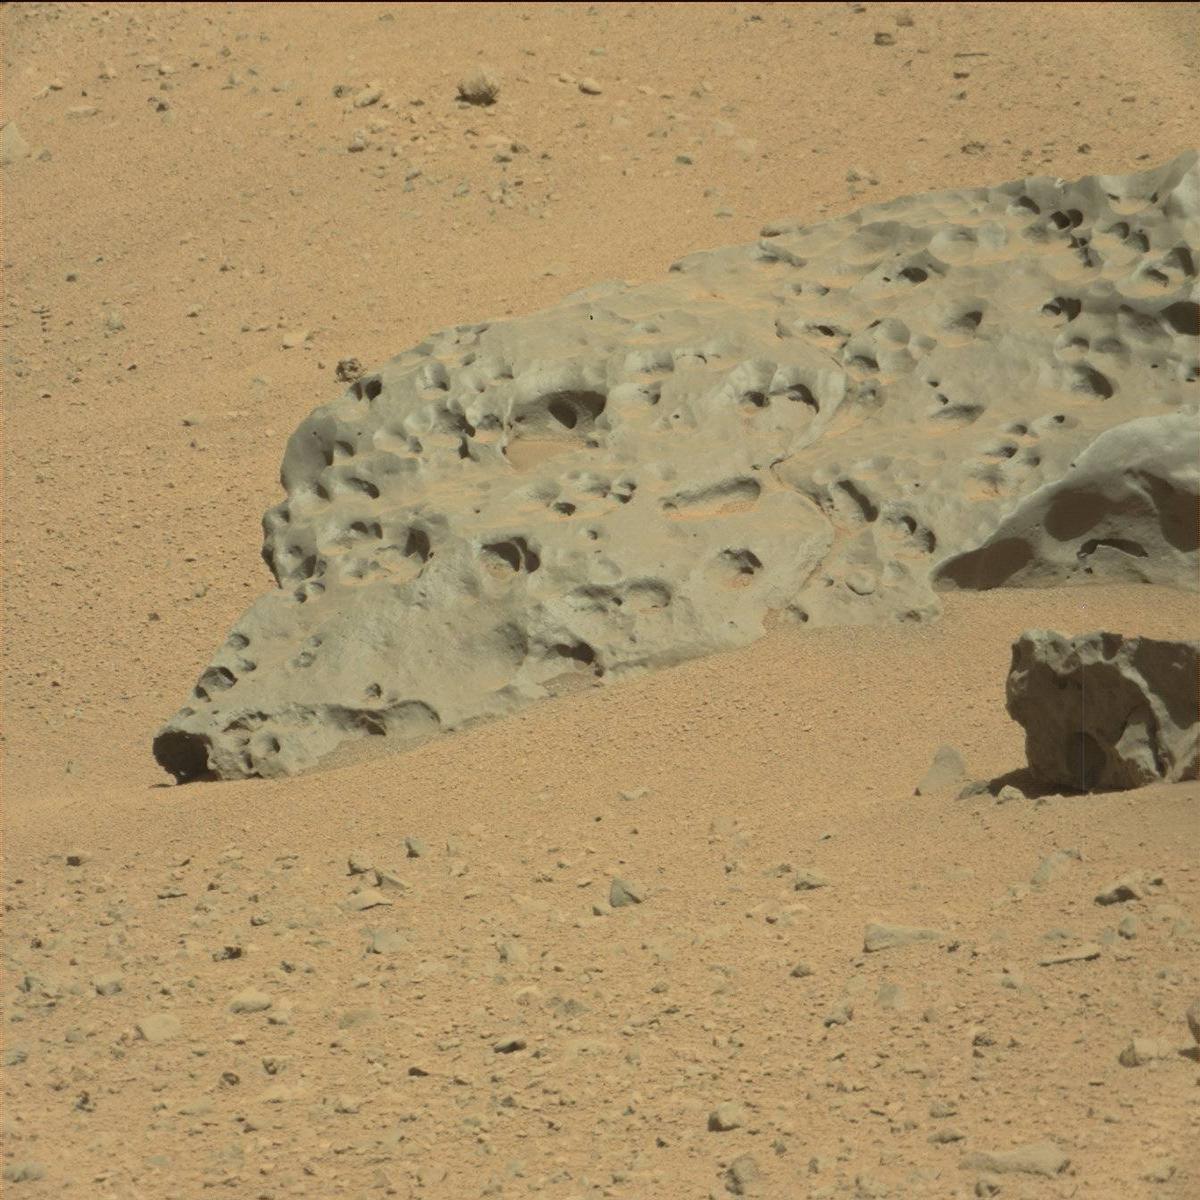
Terrain classes present: Bedrock, Rock, Sand / Soil